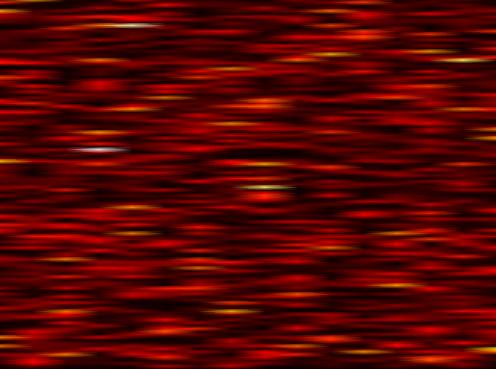
Label: WOLA